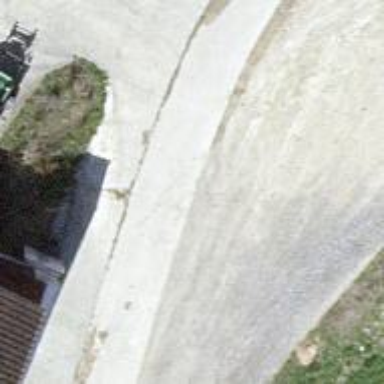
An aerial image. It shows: Service road with high-quality grade 1 track surface.